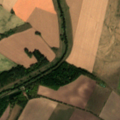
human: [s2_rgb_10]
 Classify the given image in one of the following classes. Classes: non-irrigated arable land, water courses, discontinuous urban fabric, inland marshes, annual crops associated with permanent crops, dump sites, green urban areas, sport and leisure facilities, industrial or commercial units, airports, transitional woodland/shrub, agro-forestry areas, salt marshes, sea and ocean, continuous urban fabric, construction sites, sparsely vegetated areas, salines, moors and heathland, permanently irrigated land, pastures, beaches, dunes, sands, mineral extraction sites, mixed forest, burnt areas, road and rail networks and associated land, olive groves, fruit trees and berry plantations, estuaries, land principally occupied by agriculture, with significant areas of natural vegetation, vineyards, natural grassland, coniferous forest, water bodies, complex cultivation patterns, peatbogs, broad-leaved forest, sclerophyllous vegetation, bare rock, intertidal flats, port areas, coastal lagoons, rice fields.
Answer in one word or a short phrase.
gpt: non-irrigated arable land, land principally occupied by agriculture, with significant areas of natural vegetation, broad-leaved forest